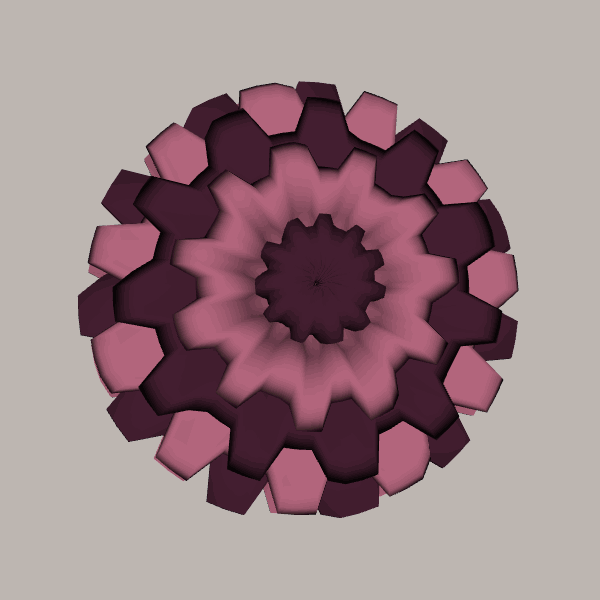
Background: light